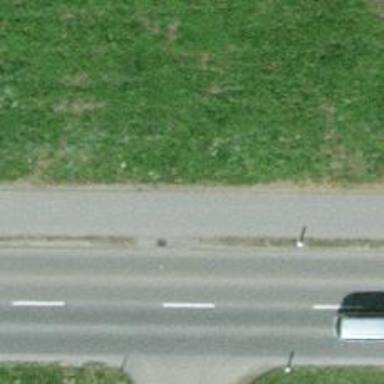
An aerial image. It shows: Asphalt cycleway.